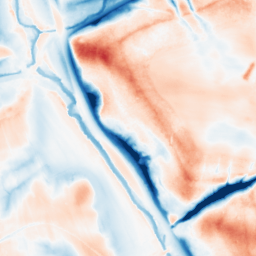
Category: trend_removal
Decomposition family: local_polynomial
Decomposition parameters: window_size: 51
degree: 3
Upsampling method: linear_exact
Upsampling parameters: scale: 2
Upsampling scale: 2